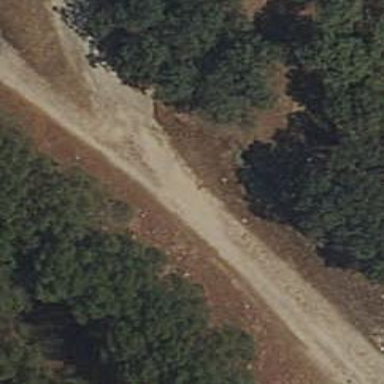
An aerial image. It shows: Path.